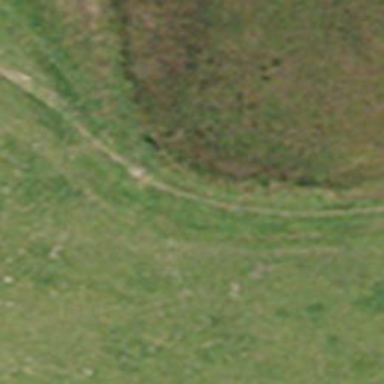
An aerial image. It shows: Path covered with grass.